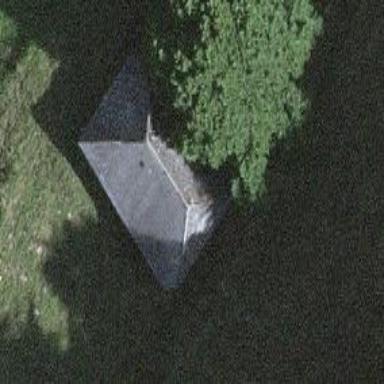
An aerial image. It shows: Barn.